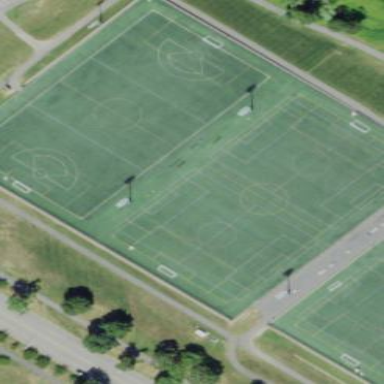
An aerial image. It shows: Soccer pitch for outdoor sports and leisure activities.